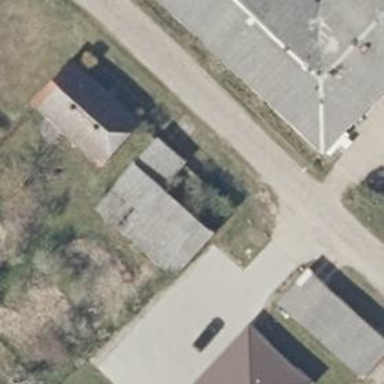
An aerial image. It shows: Shed building.